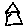
Label: house